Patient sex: F
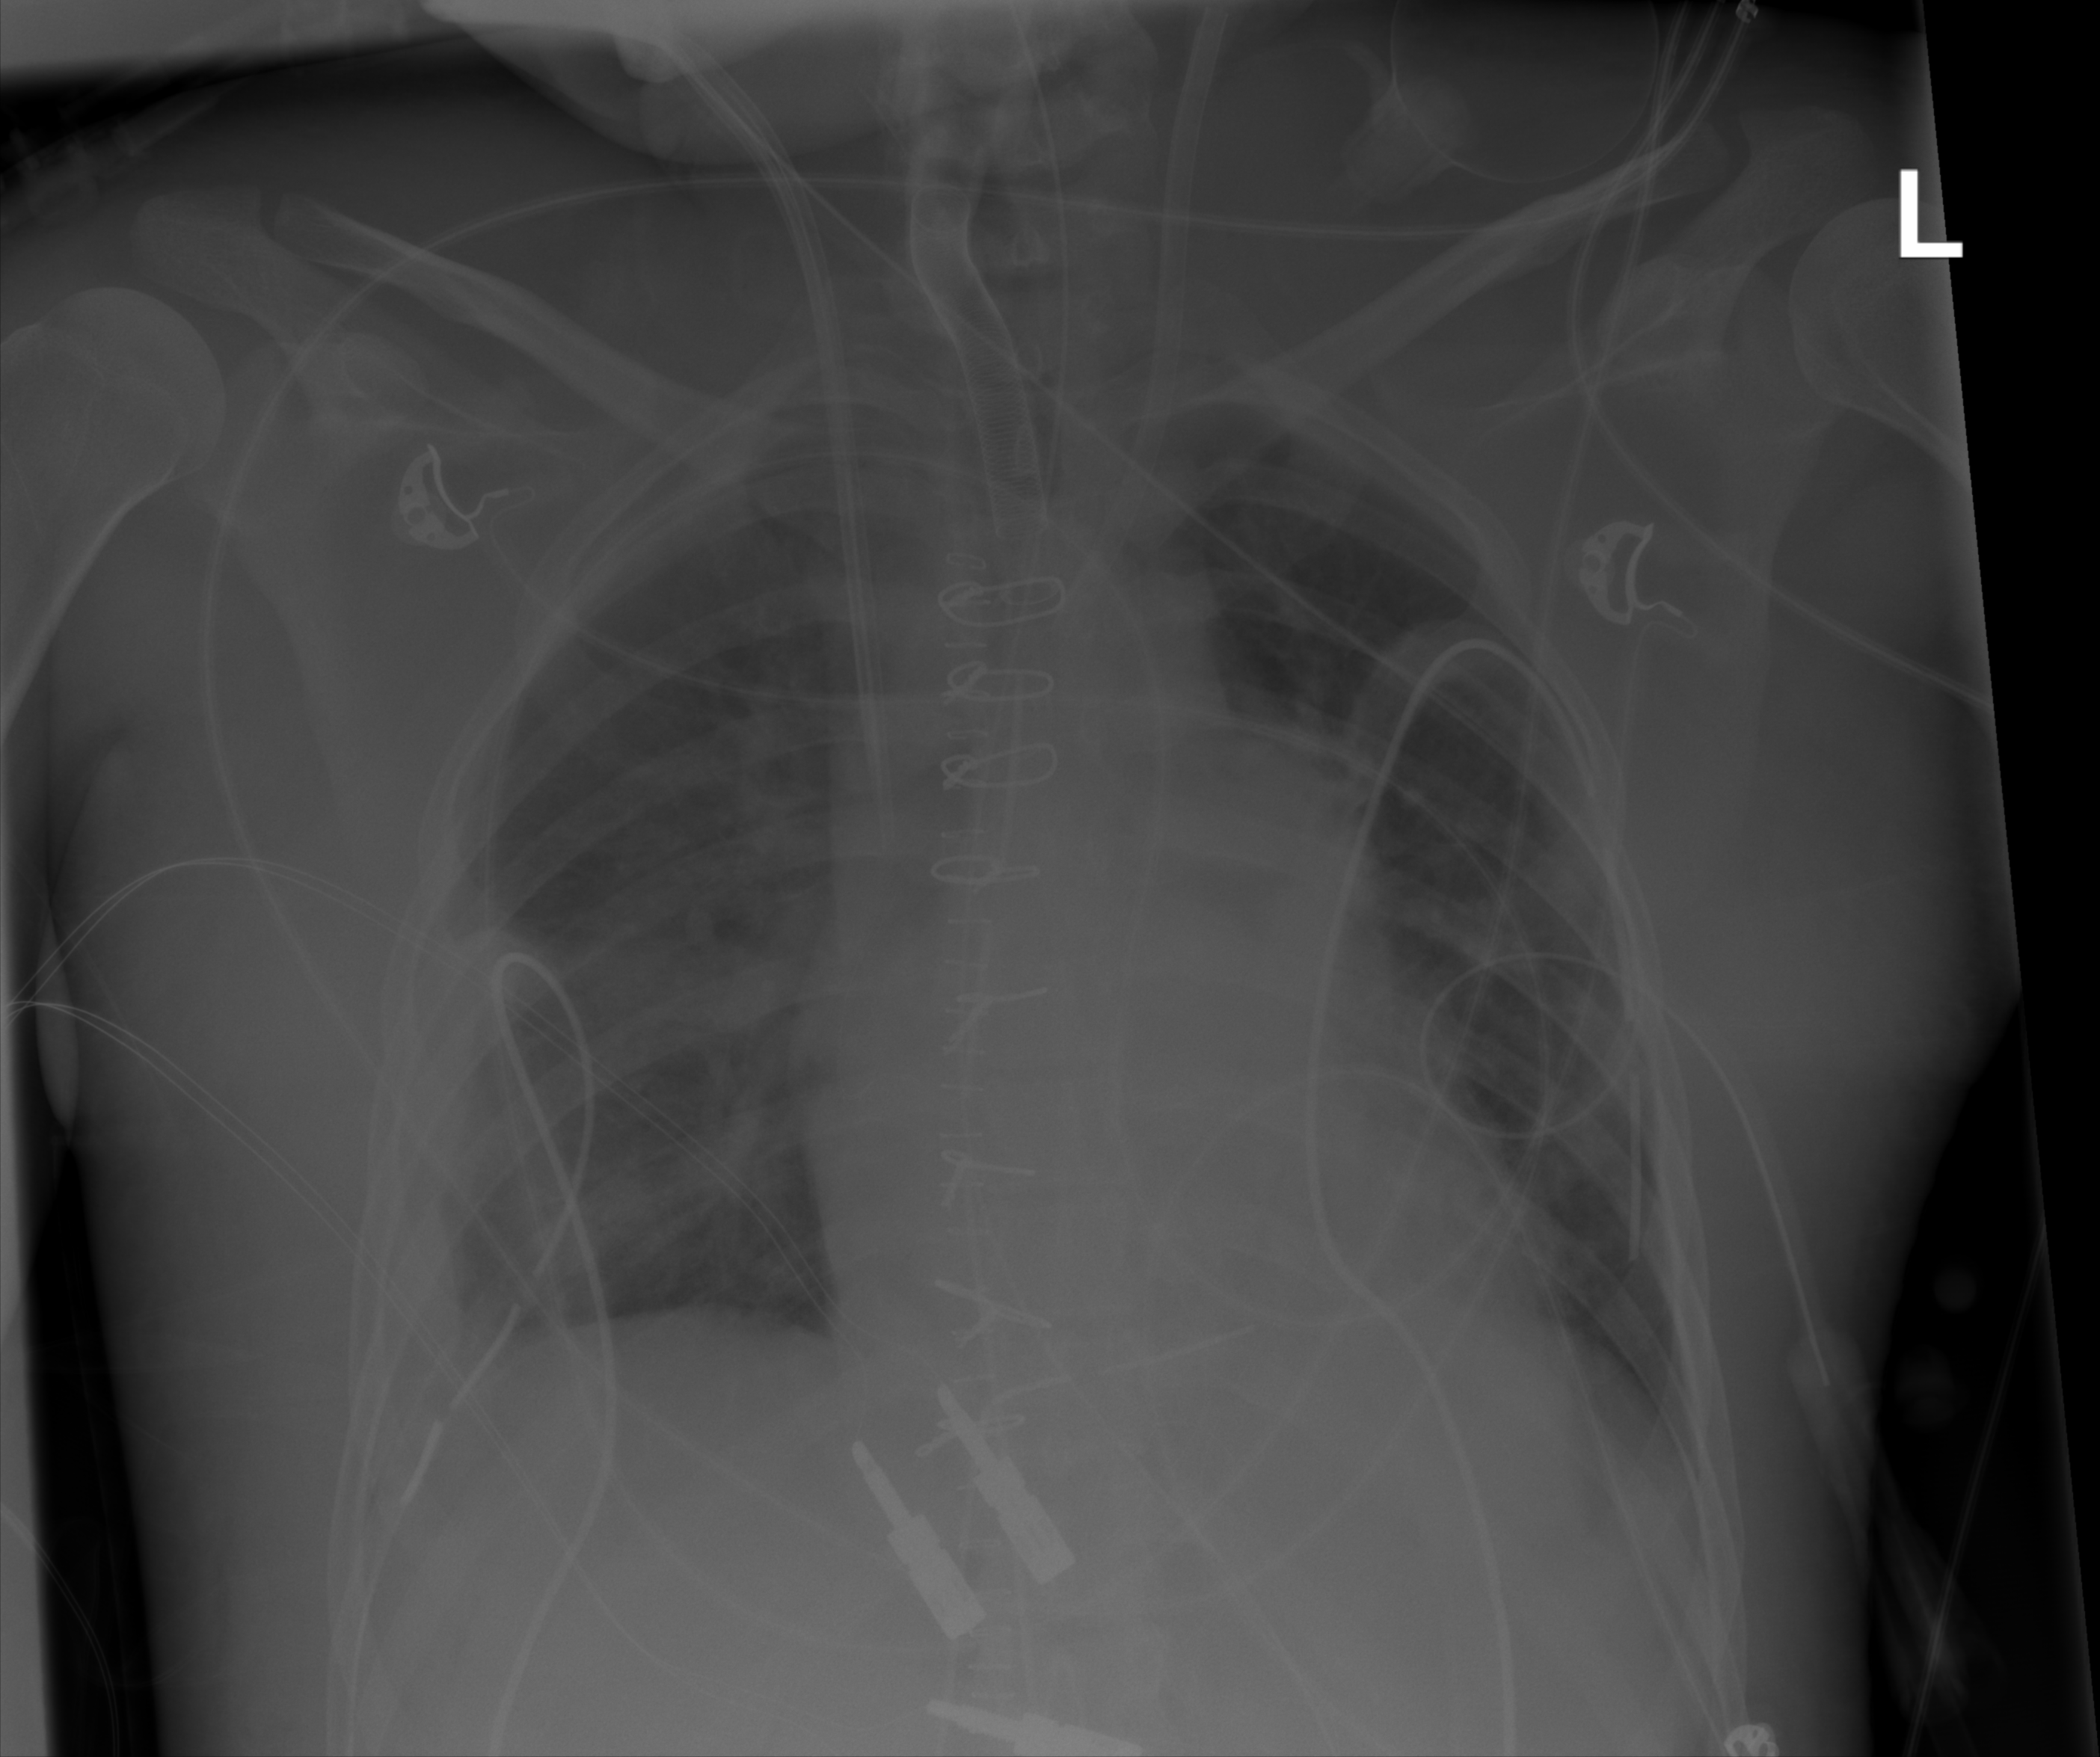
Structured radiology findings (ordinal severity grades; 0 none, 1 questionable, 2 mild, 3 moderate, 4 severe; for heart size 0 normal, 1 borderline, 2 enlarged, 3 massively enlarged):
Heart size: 0
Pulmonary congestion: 2
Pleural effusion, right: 1
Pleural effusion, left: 0
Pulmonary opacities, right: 2
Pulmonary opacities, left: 0
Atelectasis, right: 2
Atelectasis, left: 2